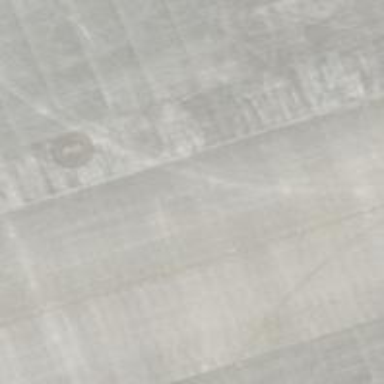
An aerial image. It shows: Taxiway at the airport with concrete surface.